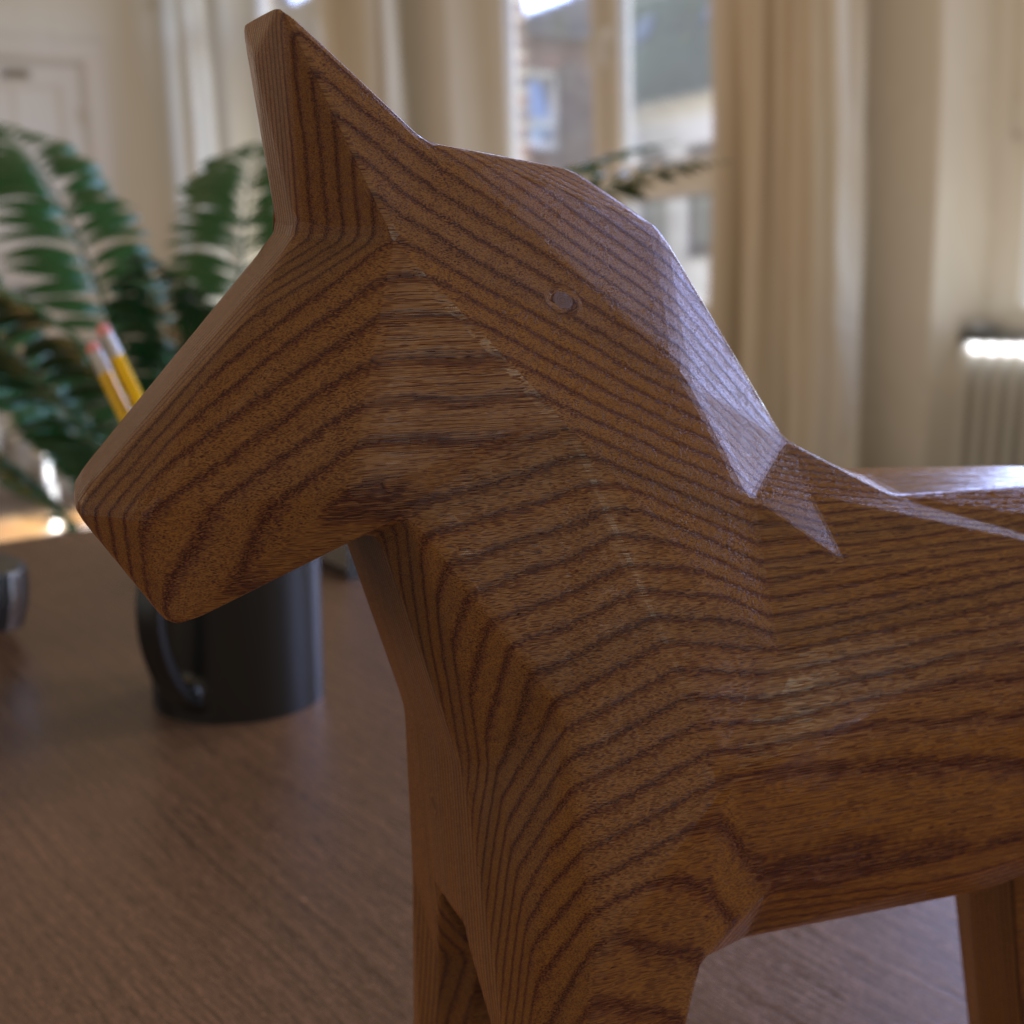
A high quality rendering of a dalahest_oak dalecarlian horse figurine made of varnished dark oak standing on a wooden table in an an apartment with natural bright daylight from windows,medium shot from the front right side , 50 mm, f 22